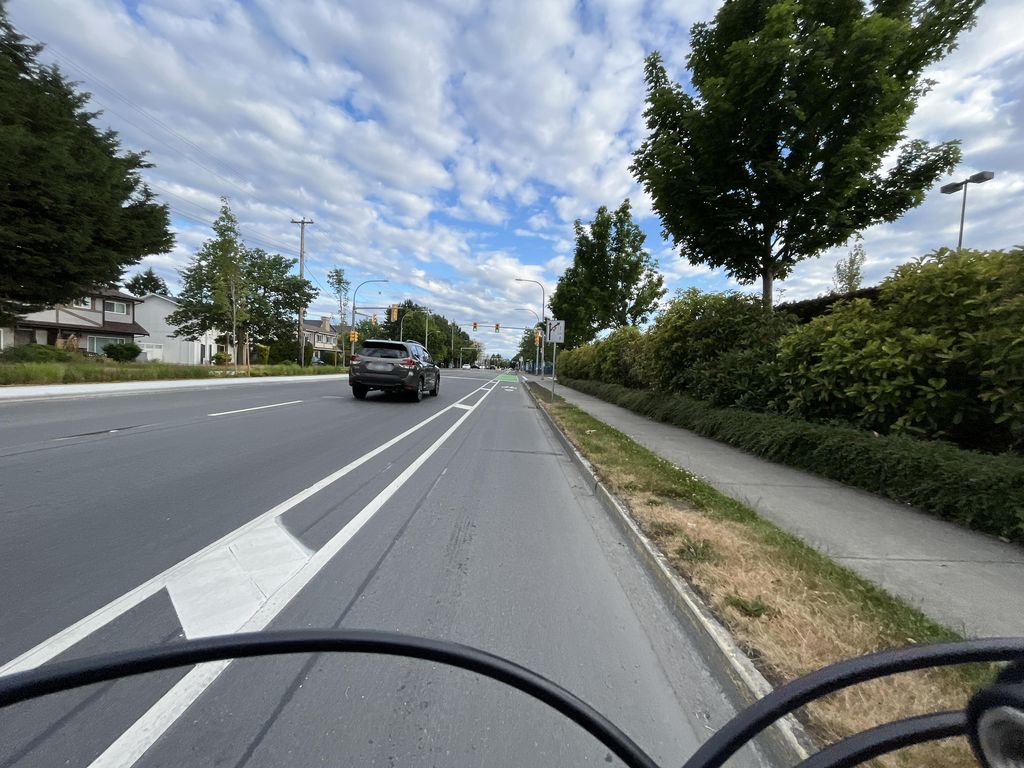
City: victoria